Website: bh-photo
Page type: customer-info-address
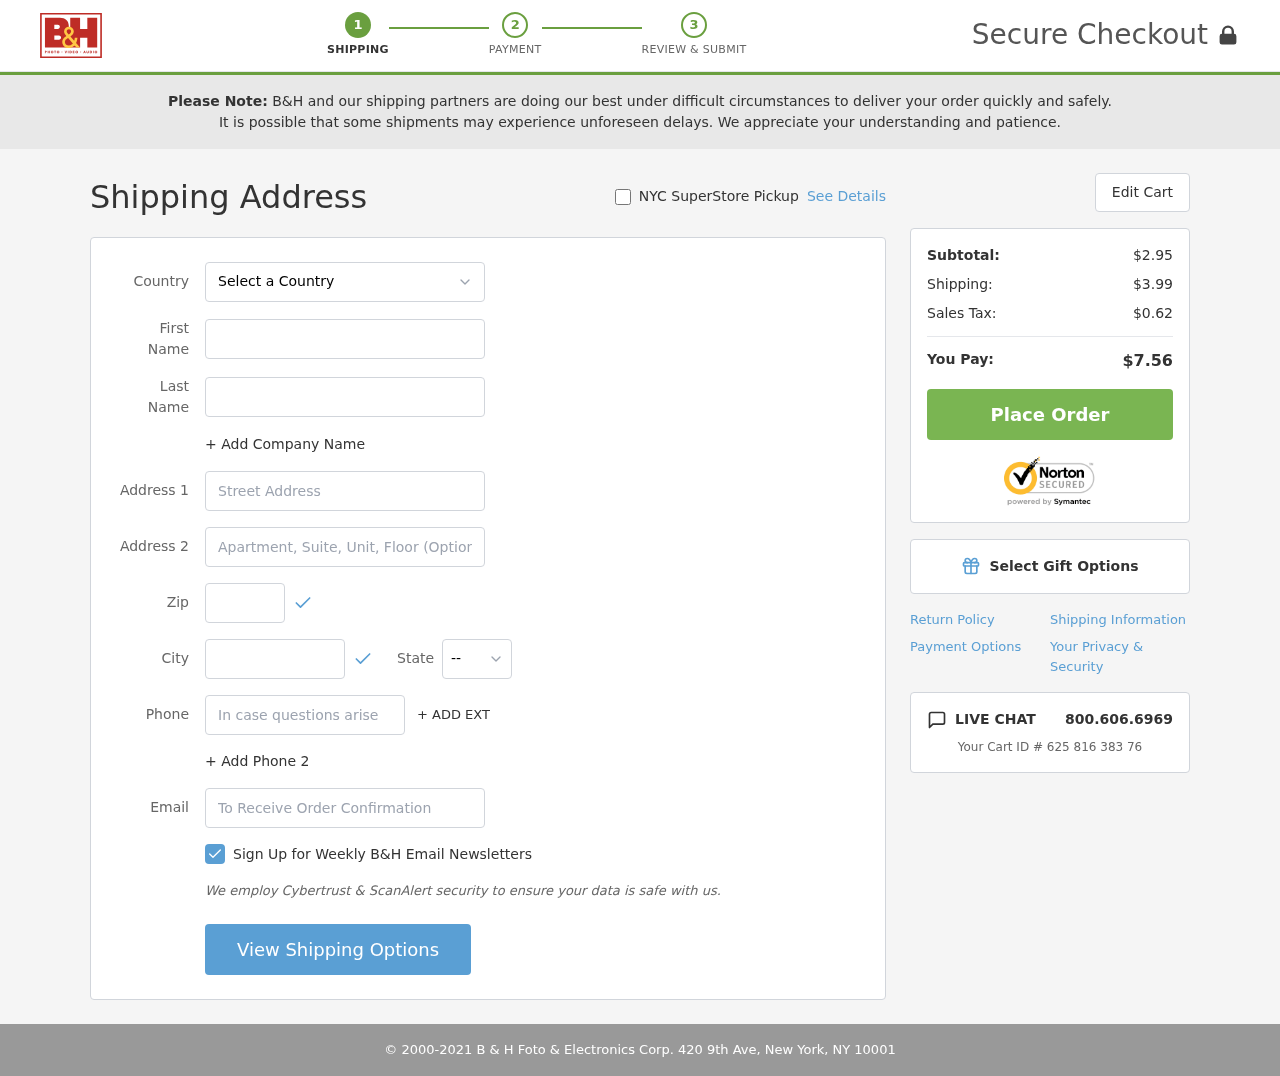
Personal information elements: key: PII_CITY
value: Lake Robertside
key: PII_COUNTRY
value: United States
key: PII_EMAIL
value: richard_branch@hotmail.com
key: PII_FIRSTNAME
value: Richard
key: PII_LASTNAME
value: Branch
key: PII_PHONE
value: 3775274367
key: PII_POSTCODE
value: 32189
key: PII_STATE_ABBR
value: WA
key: PII_STREET
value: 744 Mcguire Mountain
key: PII_STREET2
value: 8471 Jeremy Ferry Suite 464
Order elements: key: ORDER_SUBTOTAL
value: $2.95
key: ORDER_SHIPPING_COST
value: $3.99
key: ORDER_TAX
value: $0.62
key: ORDER_TOTAL
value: $7.56
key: ORDER_ID
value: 625 816 383 76